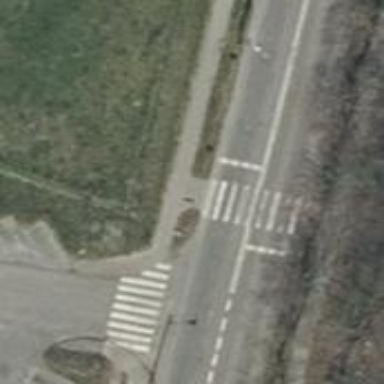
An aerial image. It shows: Zebra crossing on the road.